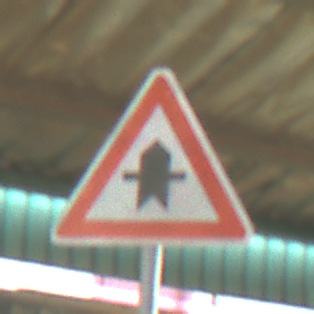
Verkehrszeichen: Vorfahrt
Umgebung: Roofed, Special
Tageszeit: MorningAfternoon
Wetter: NotSpecified
Licht: Artificial
Jahreszeit: NotSpecified
Kontrast: MediumContrast